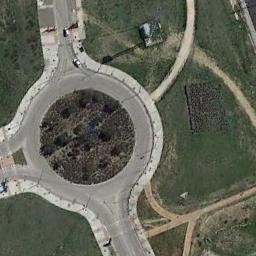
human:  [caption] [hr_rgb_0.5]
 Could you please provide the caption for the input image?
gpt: The roundabout is on the grass .

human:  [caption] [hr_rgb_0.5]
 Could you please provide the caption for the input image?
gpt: The roundabout is surrounded by grass .

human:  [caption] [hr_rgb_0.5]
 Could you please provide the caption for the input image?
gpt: There are several moving vehicles on the road at the roundabout, With some trees and a large lawn around the roundabout .

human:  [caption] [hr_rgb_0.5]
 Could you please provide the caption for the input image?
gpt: The roundabout with some exits and entrances is in the lawn .

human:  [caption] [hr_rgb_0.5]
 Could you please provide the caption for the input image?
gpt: There are green lawns around the roundabout .